Field crop: maize
Growth stage: 2
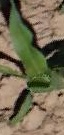
Species: maize